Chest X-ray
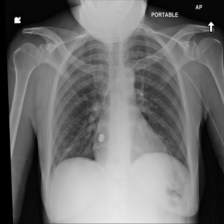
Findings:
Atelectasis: positive
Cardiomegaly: negative
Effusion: negative
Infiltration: negative
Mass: negative
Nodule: negative
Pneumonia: negative
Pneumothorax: negative
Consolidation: negative
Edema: negative
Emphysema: negative
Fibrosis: negative
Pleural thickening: negative
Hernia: negative